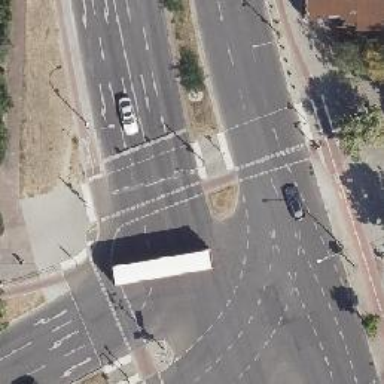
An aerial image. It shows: Secondary road with dual carriageway and asphalt surface. It has cycle track on the right.